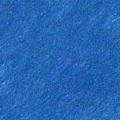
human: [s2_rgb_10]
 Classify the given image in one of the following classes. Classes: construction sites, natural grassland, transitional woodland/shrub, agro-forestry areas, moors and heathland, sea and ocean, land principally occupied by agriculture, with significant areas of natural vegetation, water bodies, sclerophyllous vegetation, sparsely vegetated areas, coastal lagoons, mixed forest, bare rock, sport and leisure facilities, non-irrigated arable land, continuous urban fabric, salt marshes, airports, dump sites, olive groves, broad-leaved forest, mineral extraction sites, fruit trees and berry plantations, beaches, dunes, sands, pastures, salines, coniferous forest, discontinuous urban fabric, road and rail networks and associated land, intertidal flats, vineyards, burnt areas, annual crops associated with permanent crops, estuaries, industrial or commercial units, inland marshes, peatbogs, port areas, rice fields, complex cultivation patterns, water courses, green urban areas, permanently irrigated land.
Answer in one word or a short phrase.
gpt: sea and ocean